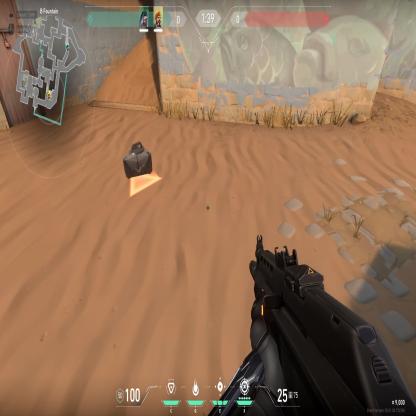
Label: dropped spike